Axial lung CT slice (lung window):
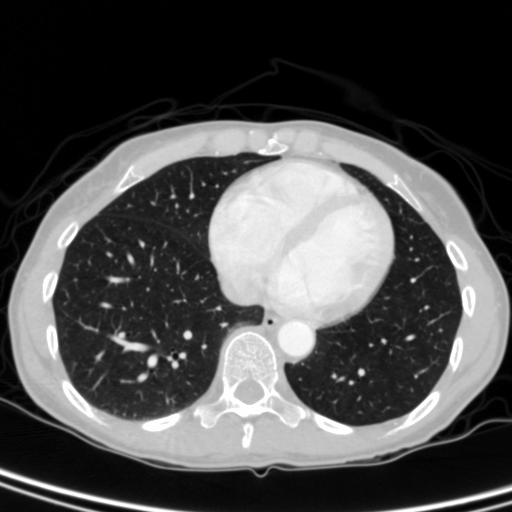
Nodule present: no